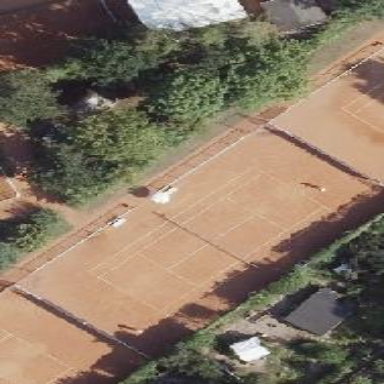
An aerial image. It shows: Sandy tennis court.